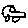
Label: car